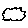
Label: cloud